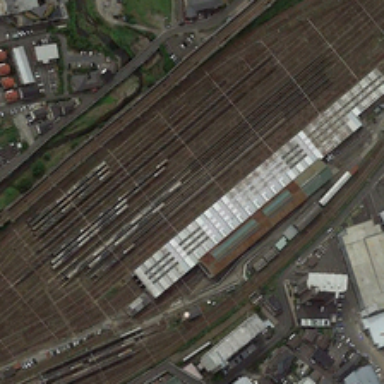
In front of the train station tracks pass through the residential area .